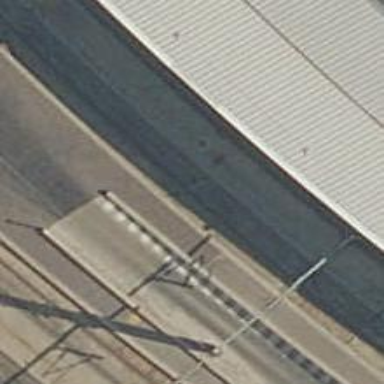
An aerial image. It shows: Railway tunnel with overhead electrified contact lines.